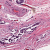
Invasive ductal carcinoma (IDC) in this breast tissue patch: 0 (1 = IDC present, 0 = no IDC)